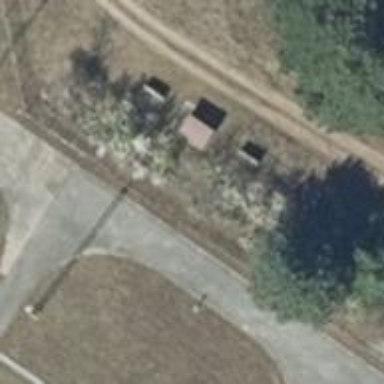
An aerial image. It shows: Minor distribution power substation.